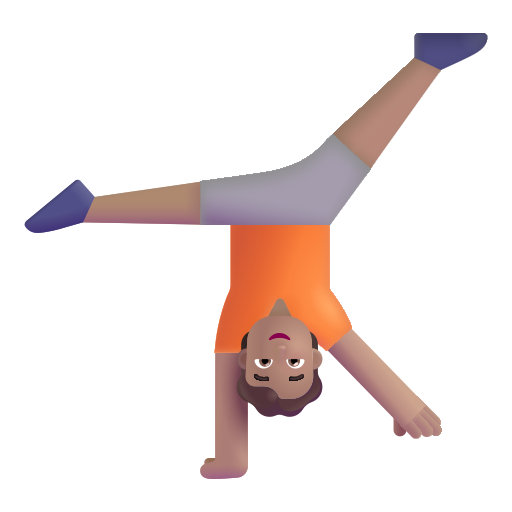
person cartwheeling color